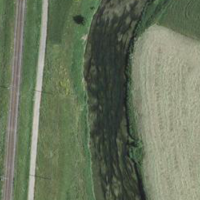
EUNIS habitat code: 52
Species observed at this site:
Euphorbia cyparissias